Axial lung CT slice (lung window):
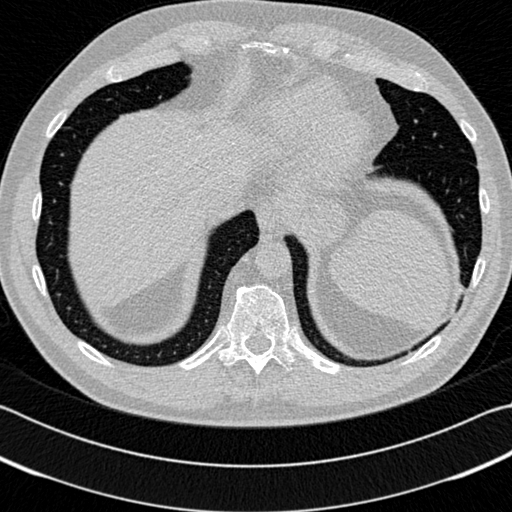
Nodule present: no